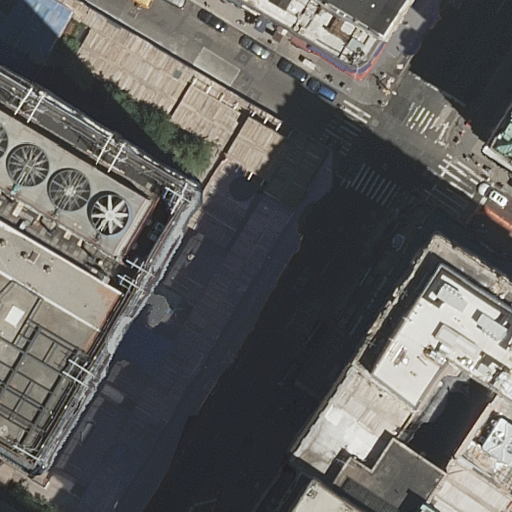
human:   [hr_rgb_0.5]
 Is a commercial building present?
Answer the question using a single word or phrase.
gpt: no

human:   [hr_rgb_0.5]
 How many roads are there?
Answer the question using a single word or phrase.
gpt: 6

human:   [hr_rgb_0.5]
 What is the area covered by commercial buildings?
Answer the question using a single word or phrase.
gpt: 0m2

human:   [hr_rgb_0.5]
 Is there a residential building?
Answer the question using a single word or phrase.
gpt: yes

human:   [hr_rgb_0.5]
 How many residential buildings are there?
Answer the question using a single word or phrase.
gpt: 8

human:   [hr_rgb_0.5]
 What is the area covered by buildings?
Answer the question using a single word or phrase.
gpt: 4256m2

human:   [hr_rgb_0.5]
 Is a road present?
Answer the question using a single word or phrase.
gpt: yes

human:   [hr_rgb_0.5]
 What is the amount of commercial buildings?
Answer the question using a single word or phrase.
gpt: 0

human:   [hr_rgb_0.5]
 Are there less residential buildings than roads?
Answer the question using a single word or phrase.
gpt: no

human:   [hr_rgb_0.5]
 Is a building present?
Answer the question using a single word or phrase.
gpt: yes

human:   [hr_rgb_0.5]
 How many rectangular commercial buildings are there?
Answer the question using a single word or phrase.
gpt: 0

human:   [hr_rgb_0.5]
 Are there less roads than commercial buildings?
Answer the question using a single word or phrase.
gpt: no

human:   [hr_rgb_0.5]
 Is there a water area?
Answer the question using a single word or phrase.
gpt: no

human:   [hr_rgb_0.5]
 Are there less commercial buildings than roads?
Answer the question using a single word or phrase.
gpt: yes

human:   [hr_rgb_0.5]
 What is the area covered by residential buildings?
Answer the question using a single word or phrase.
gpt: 4256m2

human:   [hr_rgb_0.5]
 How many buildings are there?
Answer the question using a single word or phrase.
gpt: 8

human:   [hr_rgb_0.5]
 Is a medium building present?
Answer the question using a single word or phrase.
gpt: yes

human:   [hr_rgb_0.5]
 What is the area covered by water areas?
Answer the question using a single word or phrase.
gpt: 0m2

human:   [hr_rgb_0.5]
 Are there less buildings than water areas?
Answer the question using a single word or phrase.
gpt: no

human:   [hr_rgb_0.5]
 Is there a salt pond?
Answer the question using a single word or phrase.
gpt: no

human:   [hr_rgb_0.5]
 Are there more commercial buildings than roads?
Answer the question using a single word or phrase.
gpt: no

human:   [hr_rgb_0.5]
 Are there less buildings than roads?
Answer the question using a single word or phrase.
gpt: no

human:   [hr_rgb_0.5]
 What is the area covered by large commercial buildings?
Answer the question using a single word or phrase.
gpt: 0m2

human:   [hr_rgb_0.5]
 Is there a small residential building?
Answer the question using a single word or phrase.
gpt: yes

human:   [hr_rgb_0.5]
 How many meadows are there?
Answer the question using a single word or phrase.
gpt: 0

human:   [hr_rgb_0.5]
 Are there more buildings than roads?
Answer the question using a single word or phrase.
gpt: yes

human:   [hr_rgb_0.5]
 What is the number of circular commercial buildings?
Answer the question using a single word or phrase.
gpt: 0

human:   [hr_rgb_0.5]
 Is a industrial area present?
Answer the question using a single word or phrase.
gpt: no

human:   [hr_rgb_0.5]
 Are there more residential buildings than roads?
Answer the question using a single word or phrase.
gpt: yes

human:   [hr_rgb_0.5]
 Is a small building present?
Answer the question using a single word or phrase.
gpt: yes

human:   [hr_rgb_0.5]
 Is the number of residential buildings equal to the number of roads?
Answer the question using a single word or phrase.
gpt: no

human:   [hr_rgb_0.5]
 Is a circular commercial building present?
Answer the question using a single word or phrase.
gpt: no

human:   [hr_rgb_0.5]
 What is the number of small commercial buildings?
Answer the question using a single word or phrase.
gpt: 0

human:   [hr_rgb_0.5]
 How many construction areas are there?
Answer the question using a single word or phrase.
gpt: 0

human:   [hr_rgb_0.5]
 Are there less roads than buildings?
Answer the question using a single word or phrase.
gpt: yes

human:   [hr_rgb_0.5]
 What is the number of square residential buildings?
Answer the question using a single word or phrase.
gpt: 0

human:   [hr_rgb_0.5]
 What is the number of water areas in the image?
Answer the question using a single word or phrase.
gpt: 0

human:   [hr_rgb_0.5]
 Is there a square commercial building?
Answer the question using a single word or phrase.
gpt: no

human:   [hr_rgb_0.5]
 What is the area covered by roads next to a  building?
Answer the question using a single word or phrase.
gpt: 0m2

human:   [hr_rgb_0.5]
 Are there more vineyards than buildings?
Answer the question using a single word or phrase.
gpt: no

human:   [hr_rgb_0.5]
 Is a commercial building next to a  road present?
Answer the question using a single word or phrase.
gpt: no

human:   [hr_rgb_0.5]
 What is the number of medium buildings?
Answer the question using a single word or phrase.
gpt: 4

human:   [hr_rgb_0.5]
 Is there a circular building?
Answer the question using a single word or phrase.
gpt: no

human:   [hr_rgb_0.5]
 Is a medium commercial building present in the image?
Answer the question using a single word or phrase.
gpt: no

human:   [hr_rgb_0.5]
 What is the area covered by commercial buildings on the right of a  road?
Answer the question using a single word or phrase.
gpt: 0m2

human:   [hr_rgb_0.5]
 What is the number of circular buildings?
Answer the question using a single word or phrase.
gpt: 0

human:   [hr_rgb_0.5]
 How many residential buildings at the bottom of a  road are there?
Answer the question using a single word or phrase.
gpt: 5

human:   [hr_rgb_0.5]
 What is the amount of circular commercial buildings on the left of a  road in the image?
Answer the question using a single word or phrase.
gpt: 0

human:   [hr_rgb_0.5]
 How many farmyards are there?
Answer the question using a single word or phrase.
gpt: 0

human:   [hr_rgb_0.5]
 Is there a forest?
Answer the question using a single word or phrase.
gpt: no

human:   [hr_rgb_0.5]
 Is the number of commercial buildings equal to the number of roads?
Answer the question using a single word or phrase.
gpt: no

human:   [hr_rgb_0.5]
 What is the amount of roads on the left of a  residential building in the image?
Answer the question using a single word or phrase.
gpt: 4

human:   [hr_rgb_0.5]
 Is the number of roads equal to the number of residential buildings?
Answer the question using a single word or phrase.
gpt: no

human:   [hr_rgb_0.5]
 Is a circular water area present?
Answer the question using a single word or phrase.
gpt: no

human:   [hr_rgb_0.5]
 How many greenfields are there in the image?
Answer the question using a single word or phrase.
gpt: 0

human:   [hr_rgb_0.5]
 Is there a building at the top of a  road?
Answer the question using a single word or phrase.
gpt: yes

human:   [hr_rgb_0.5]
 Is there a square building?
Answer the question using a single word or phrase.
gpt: no

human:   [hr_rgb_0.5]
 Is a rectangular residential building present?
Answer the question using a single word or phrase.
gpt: yes

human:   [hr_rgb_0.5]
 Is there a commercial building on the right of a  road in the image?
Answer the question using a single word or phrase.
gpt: no

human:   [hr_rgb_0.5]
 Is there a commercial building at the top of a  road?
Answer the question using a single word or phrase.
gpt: no

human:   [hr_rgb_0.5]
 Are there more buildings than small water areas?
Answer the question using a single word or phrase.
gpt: yes

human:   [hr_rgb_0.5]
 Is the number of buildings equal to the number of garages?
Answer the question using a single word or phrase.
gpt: no

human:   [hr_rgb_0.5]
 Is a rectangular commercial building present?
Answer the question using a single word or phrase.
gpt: no

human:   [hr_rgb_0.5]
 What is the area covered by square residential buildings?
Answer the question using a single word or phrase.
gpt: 0m2